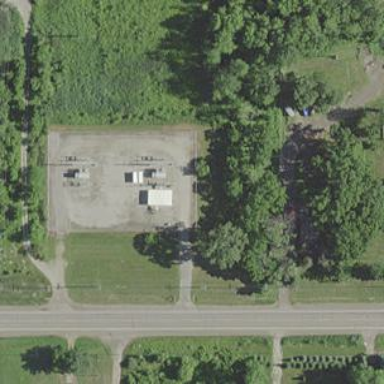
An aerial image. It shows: Distribution substation surrounded by fence.